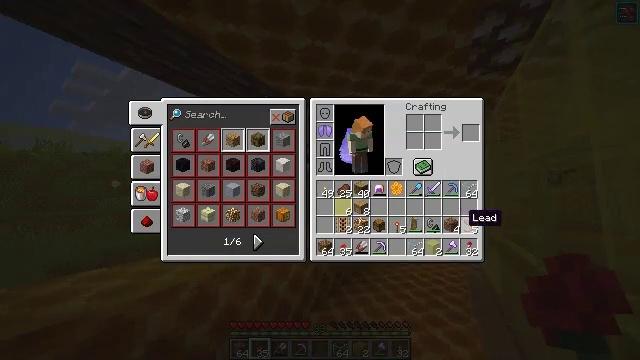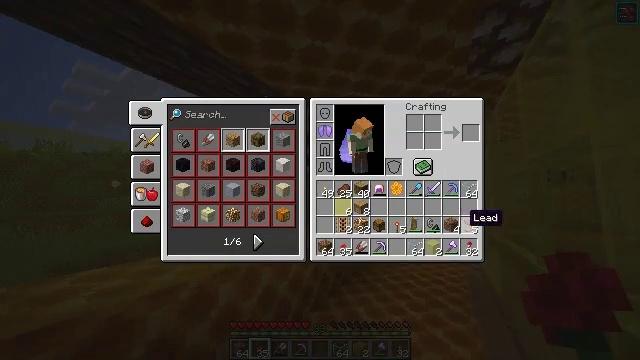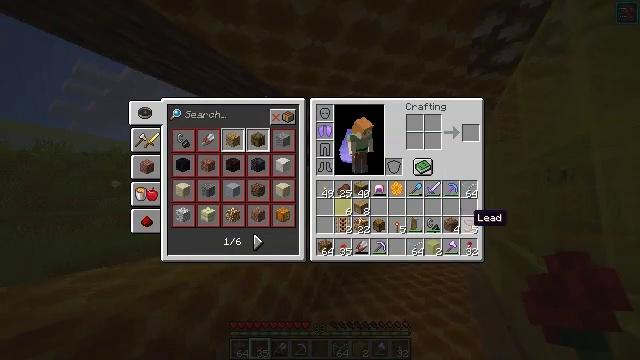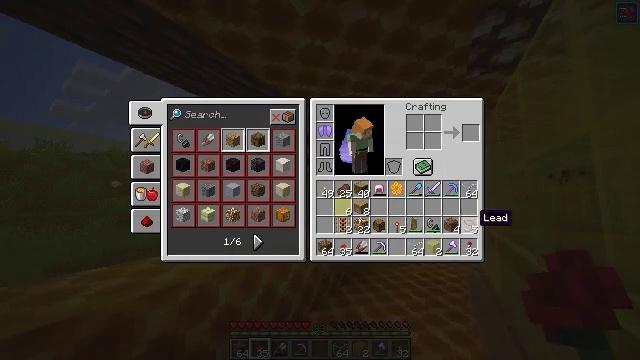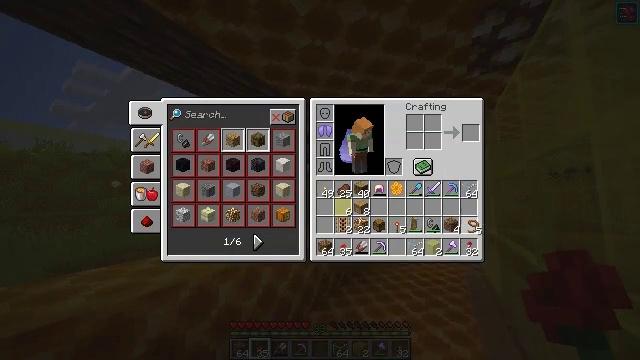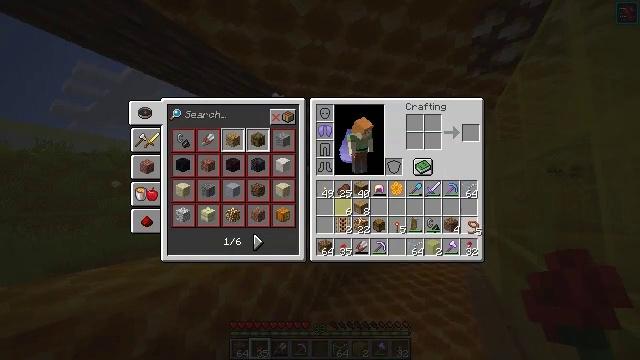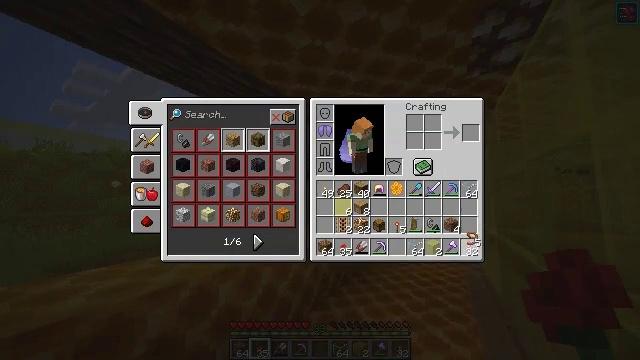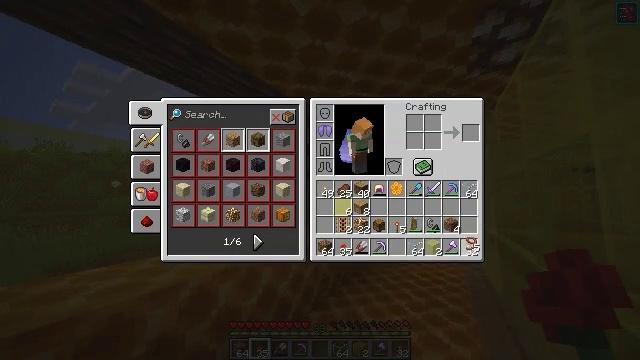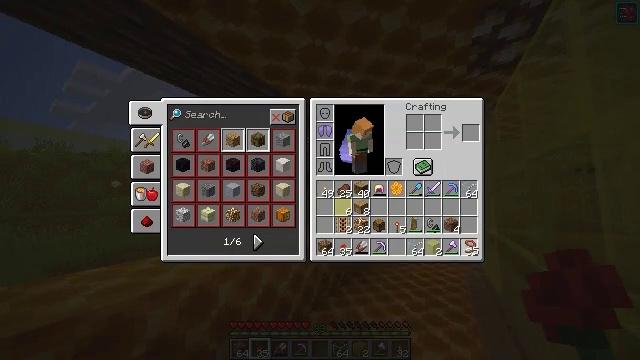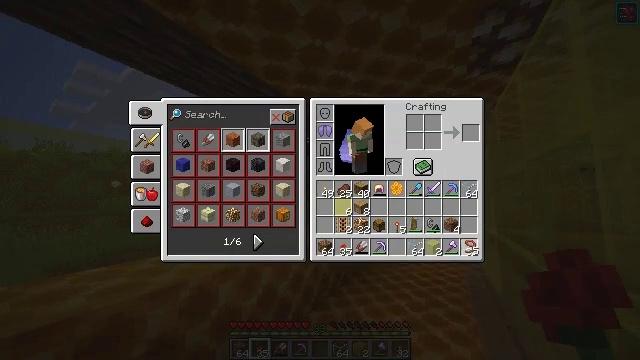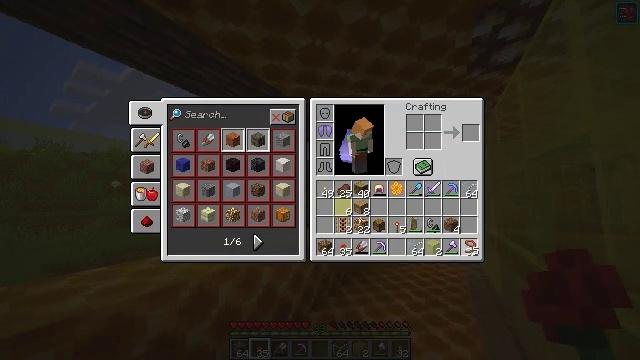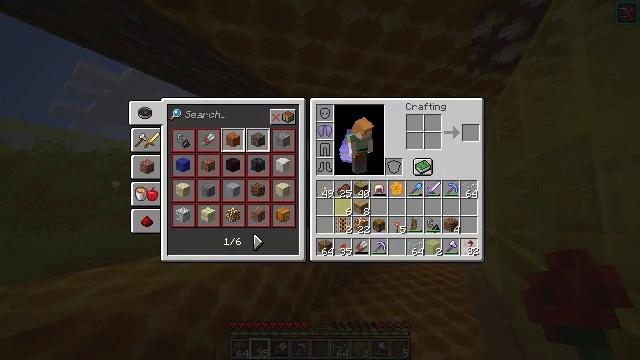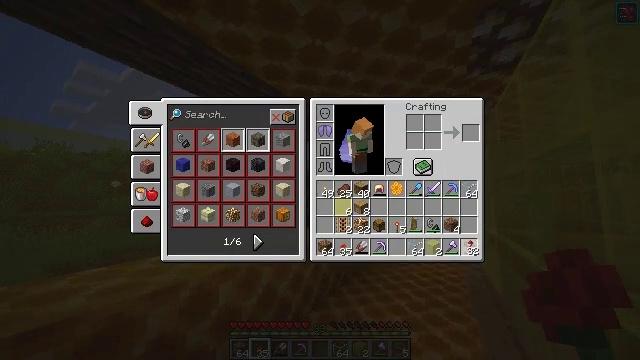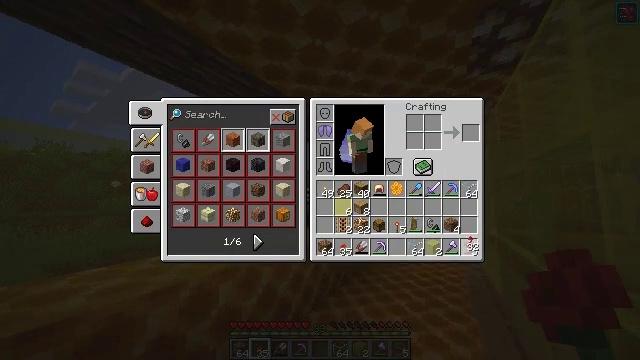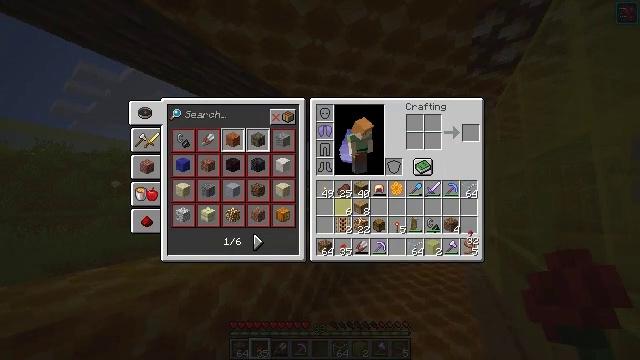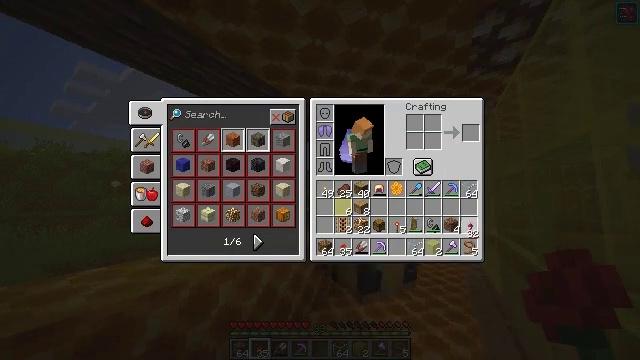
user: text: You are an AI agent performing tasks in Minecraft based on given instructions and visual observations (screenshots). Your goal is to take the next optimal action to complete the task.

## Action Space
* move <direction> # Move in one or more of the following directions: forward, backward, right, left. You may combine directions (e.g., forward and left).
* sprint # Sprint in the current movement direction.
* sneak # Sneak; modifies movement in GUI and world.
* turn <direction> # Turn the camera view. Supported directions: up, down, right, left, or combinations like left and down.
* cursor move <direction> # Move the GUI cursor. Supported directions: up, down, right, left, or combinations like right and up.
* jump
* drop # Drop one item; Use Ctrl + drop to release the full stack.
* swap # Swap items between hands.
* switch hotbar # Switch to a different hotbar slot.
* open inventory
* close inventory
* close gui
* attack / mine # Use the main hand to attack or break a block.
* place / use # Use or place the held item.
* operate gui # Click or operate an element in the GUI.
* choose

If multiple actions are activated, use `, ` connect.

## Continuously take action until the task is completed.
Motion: motion action
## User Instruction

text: Break the yellow stained glass pane.
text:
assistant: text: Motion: no_op
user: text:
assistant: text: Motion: no_op
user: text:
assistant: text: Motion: no_op
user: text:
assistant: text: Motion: operate gui
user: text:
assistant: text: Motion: operate gui
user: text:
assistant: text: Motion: cursor move down
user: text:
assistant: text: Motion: no_op
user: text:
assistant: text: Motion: no_op
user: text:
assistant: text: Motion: operate gui
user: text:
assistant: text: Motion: operate gui
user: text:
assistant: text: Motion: no_op
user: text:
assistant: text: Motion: no_op
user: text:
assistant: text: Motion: no_op
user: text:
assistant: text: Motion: no_op
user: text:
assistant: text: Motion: cursor move up
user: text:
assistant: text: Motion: no_op
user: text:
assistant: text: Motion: operate gui
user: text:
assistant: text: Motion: operate gui
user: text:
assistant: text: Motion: operate gui
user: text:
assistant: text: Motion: no_op
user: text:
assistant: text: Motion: no_op
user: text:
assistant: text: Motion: no_op
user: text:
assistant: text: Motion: no_op
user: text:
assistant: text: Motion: cursor move left and down
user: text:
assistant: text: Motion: cursor move left
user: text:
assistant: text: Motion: no_op
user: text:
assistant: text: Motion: cursor move left
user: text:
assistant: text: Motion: cursor move left
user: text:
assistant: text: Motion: no_op
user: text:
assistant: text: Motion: no_op